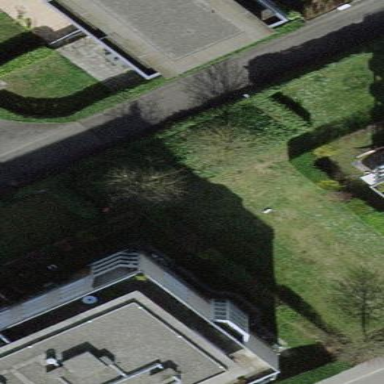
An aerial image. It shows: Garden surrounded by fence.